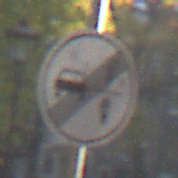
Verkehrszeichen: EndeVerbotUeberholenEinspurigeFahrzeuge
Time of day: SunriseSunset
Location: Outdoor (Urban)
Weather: PartlyCloudy
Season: Autumn
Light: Natural